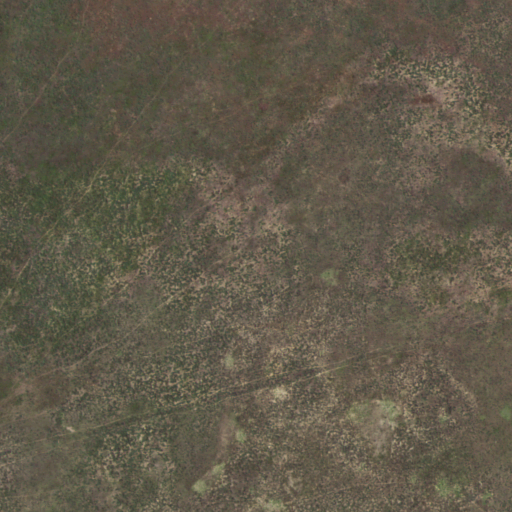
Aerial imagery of plain(s) in Kansas named Pasture Number Fortyone containing grassland and shrub